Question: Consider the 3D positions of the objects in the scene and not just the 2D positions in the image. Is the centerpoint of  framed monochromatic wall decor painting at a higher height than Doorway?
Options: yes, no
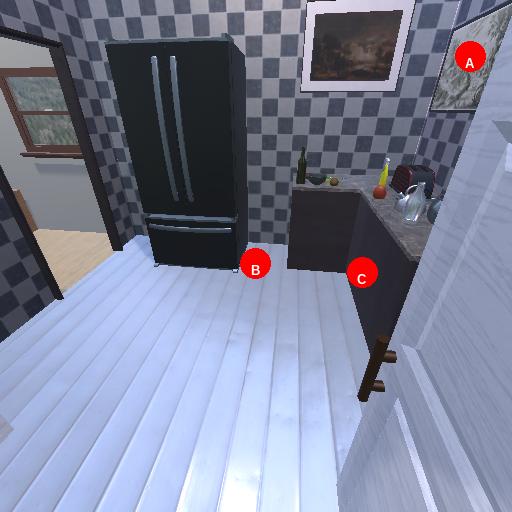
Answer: yes